Aerial crown-view tile of a tropical tree (Barro Colorado Island, Panama), acquired 20250715:
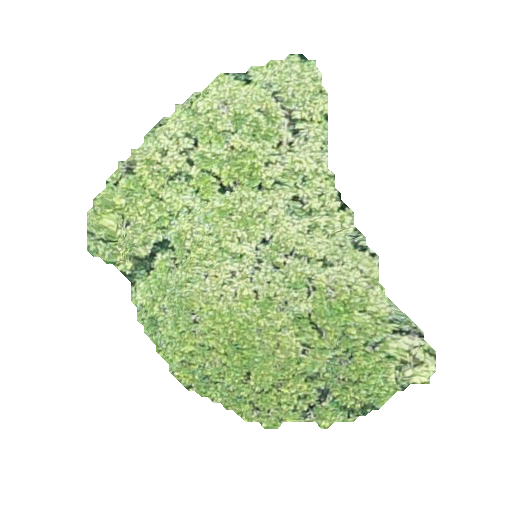
Species: Jacaranda copaia
GBIF accepted scientific name: Jacaranda copaia
Crown area: 116.071 m²